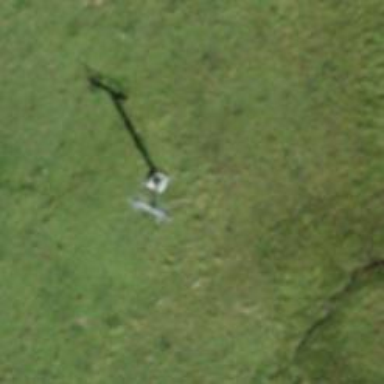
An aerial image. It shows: Pylon for aerialway.